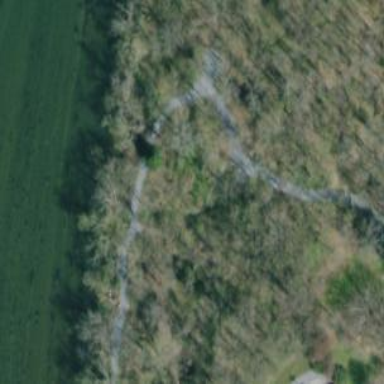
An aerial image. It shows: Path with excellent visibility for trail.